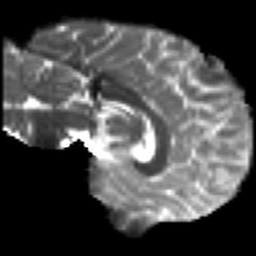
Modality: T2w
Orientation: sagittal
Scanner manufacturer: siemens
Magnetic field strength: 3 T
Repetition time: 7.8 s
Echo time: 0.09 s